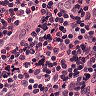
Metastatic tissue present: no